Interaction volume radius: 10 \u00c5
Interaction volume height: 25 \u00c5
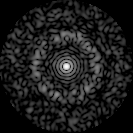
Disorder parameter: 0.8504